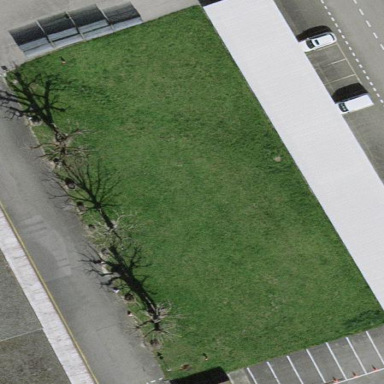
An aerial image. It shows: Area covered with grass.